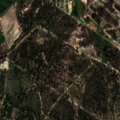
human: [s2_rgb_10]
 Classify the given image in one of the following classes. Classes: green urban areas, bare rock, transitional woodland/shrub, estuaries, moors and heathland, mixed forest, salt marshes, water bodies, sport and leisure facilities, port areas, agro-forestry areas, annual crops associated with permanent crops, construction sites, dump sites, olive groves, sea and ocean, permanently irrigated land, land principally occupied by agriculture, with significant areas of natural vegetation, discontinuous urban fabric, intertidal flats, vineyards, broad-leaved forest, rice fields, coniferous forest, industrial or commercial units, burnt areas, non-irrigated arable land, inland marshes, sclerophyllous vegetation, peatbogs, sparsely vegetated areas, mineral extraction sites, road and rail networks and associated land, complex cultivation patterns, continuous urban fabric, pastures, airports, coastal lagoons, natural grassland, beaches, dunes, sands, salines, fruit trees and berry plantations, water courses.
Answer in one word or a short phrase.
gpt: industrial or commercial units, permanently irrigated land, pastures, broad-leaved forest